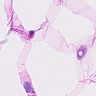
Metastatic tissue present: no